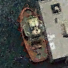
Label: civil